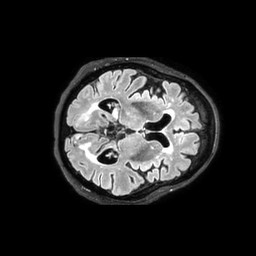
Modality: FLAIR
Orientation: axial
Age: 75
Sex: female
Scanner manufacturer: philips
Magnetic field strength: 3 T
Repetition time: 4.8 s
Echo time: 0.34 s